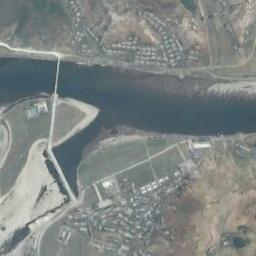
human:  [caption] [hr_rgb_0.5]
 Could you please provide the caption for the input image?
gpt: A turquoise river with small islands and white sandy land, Shores of green and tan mixed fields, And large buildings .

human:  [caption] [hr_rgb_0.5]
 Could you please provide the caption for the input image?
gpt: Many buildings of different shapes are beside the river .

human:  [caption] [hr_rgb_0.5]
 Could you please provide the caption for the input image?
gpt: The deep blue river is flanked by some buildings and an overpass is over the river .

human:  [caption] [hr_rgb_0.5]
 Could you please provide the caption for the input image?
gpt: The river goes through farmland and houses .

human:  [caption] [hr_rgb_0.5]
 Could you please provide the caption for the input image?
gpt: There are many buildings and some bare land near the river .